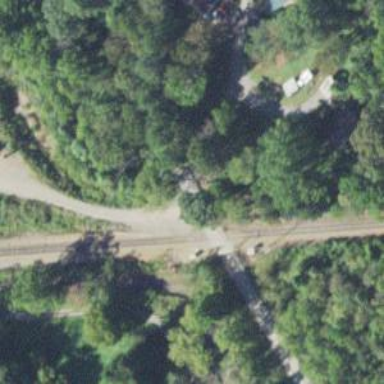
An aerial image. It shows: Level crossing along the railway.